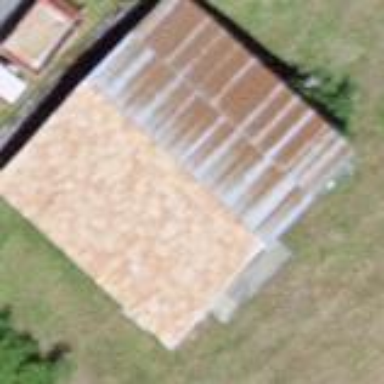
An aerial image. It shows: Rural barn.